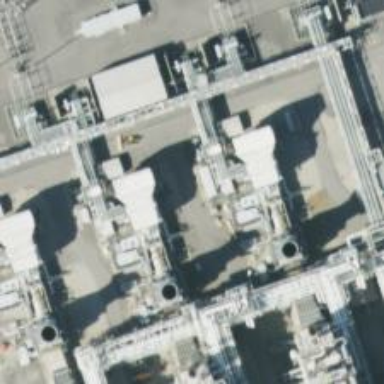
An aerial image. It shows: Gas turbine power generator.